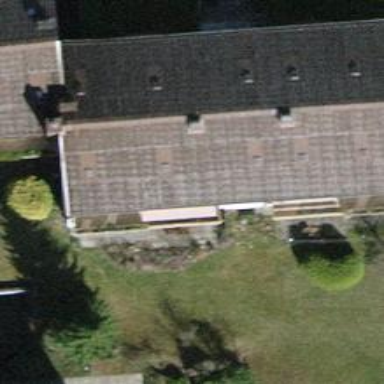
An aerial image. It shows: Building with tiled roof.